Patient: sex M, age 32
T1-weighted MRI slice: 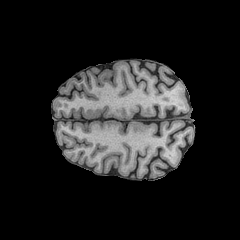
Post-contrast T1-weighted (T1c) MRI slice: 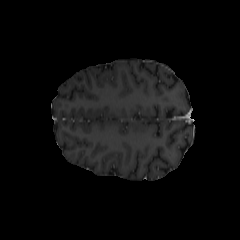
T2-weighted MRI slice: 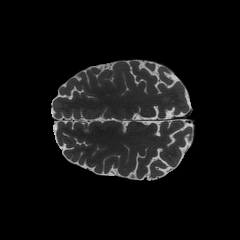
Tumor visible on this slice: no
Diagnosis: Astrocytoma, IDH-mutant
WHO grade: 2